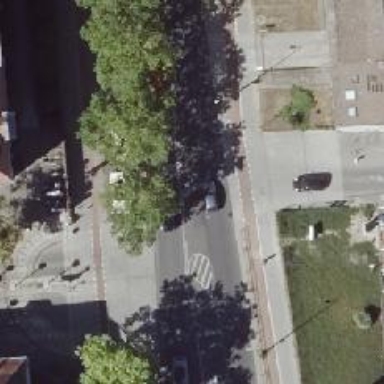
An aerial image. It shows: Secondary road with asphalt surface. There are sidewalks on both sides and cycle track. There is parking available on the right side of the street.